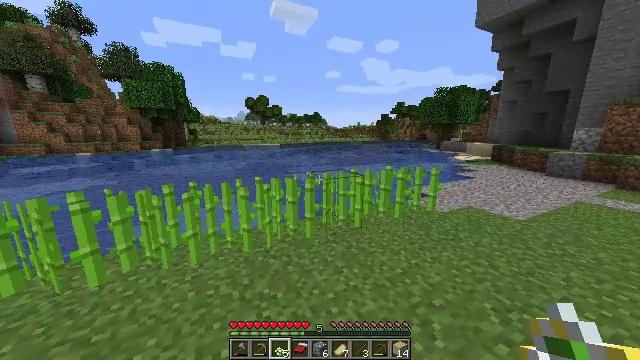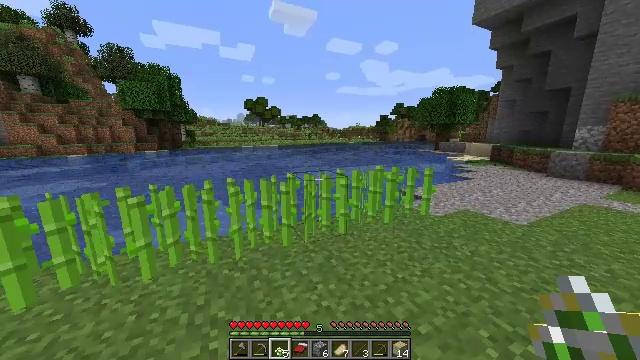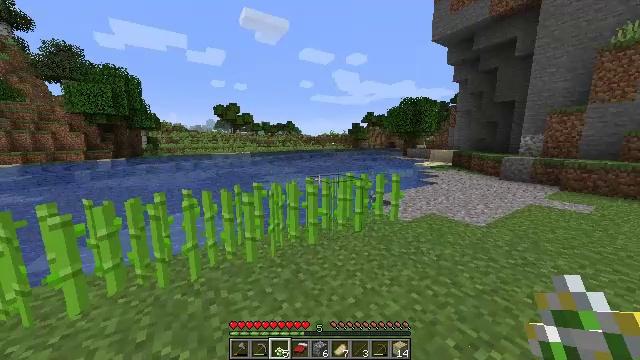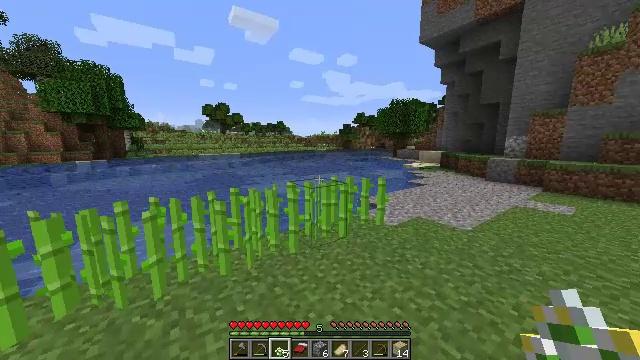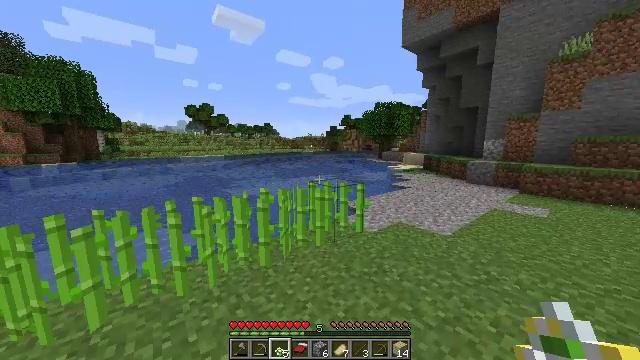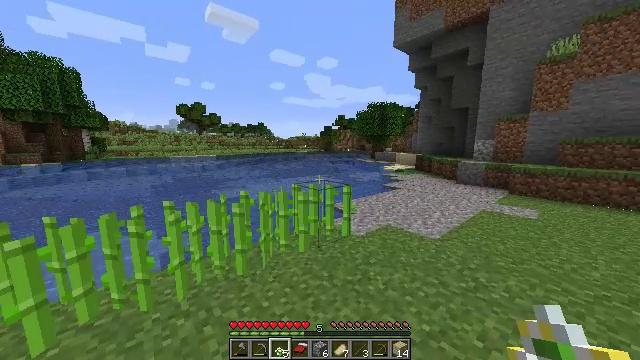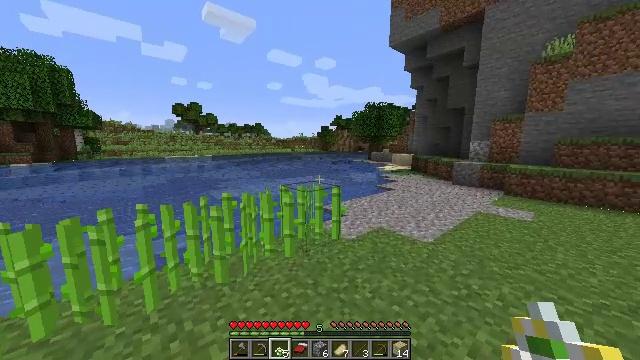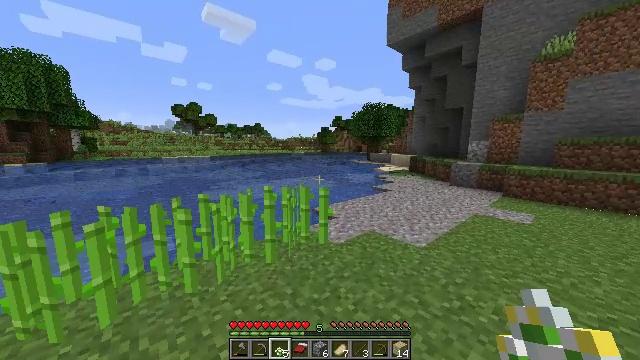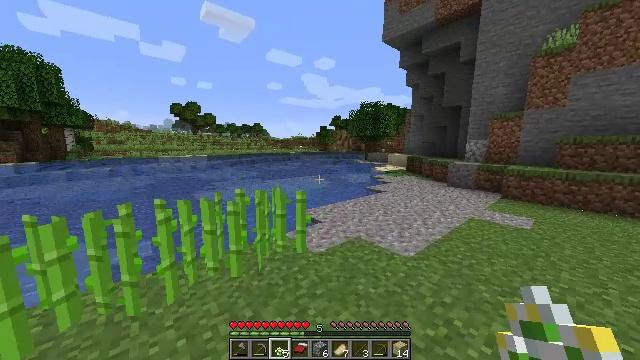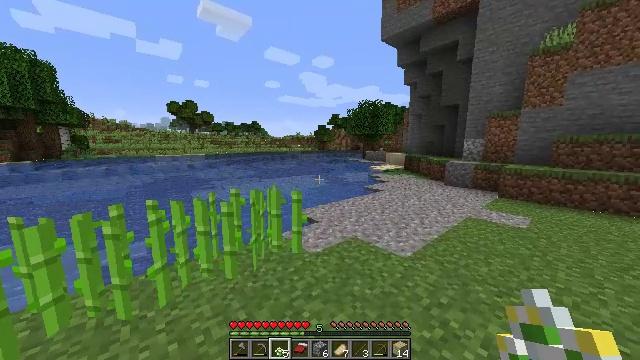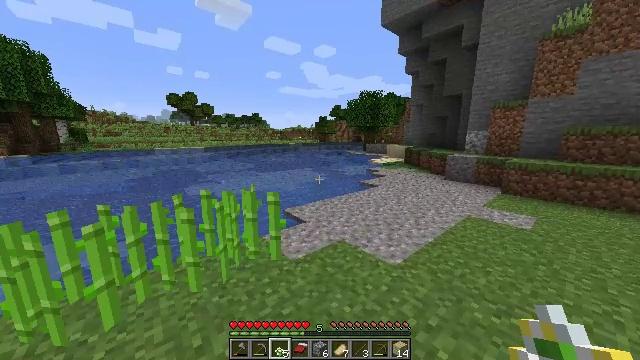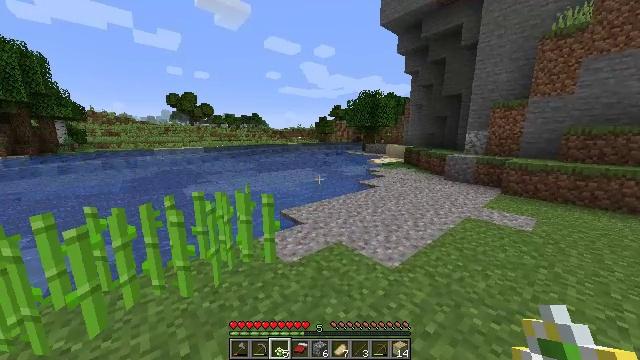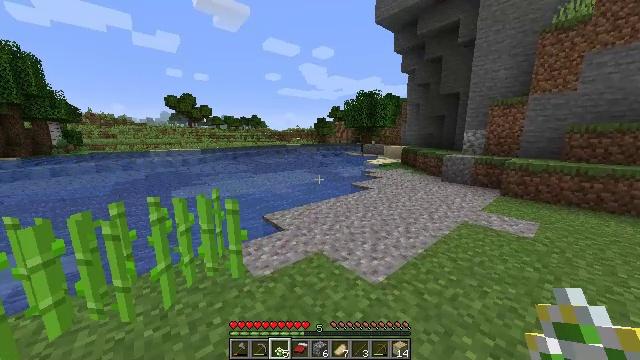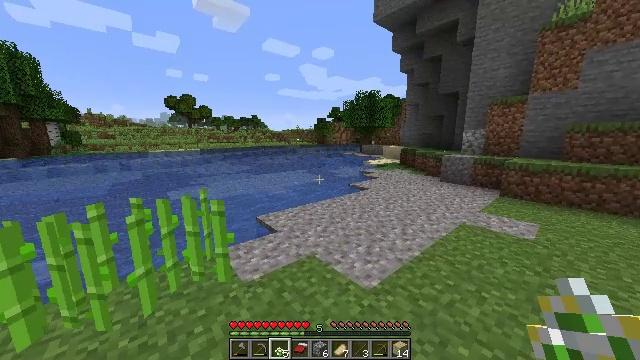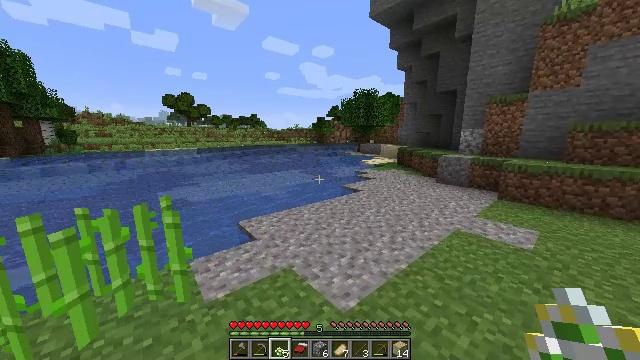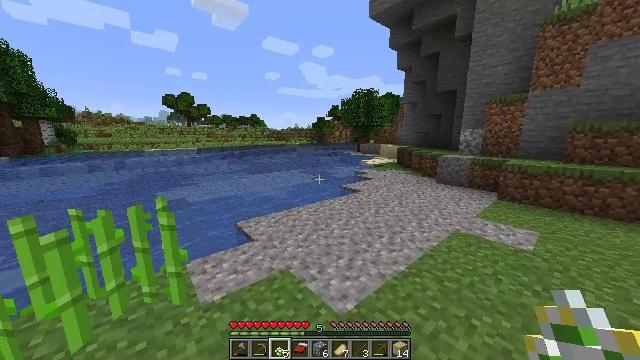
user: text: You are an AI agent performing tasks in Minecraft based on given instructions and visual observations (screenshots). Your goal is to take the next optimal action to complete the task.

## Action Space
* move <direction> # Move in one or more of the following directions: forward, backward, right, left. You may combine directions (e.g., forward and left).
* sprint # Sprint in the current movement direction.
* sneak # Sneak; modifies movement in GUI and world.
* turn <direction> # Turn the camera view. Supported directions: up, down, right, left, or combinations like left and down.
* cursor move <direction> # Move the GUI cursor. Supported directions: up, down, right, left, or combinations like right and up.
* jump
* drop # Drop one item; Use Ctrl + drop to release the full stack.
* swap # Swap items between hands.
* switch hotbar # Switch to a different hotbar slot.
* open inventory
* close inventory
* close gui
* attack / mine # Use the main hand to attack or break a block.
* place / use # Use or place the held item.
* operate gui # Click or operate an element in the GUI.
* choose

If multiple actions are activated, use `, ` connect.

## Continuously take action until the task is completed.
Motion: motion action
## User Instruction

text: Drop an azure bluet.
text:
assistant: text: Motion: move forward and move right, sprint
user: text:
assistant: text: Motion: move forward and move right, sprint, turn right and up
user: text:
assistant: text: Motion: move forward and move right, sprint, turn right
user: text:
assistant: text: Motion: move forward and move right, sprint, turn right
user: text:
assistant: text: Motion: move forward and move right, sprint, turn right
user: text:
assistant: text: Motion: move forward and move right, sprint
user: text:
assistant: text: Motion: move forward and move right, sprint
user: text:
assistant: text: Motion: move forward and move right, sprint
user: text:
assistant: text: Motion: move forward and move right, sprint
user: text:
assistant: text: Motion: move forward and move right, sprint, turn down
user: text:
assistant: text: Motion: move forward and move right, sprint
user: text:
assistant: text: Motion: move forward and move right, sprint
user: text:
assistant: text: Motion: move forward and move right, sprint
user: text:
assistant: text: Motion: move forward and move right, sprint
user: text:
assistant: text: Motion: move forward and move right, sprint
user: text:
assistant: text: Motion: move forward and move right, sprint, turn left
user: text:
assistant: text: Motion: move forward and move right, sprint, turn left
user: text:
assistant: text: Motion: move forward, sprint, turn left and up
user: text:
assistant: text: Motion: move forward, sprint, turn left and up
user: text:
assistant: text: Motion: move forward, sprint, turn left
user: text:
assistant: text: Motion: move forward, sprint, turn left and up
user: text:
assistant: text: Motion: move forward, sprint, turn left and up
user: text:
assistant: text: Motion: move forward, sprint
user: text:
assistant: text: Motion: move forward, sprint
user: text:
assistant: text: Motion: move forward, sprint
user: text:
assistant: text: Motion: move forward, sprint
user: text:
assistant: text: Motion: move forward, sprint
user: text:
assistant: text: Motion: move forward, sprint
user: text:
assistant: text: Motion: move forward, sprint
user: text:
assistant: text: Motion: move forward, sprint, drop